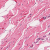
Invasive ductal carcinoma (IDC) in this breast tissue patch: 0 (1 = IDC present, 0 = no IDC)